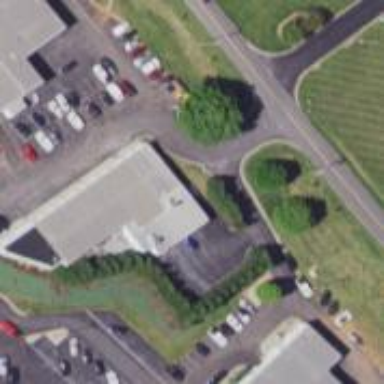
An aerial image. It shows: Parking area with surface.